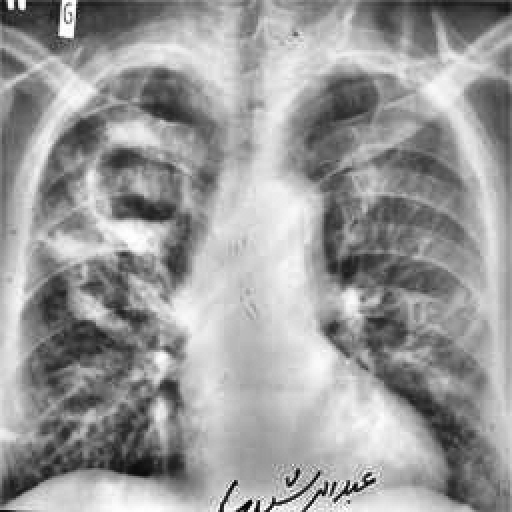
Finding: TUBERCULOSIS